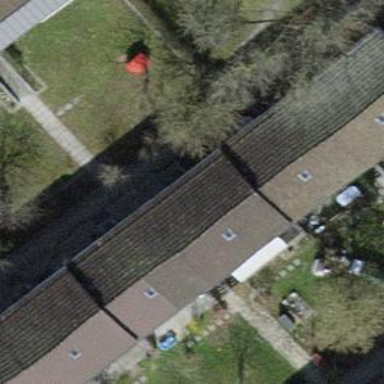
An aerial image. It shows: House with tile roof.